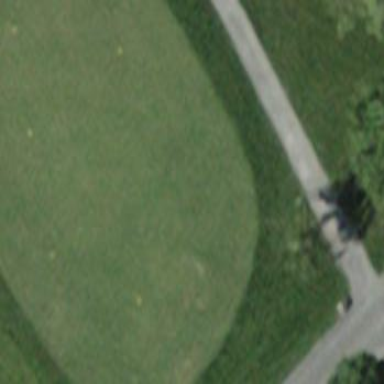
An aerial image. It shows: Picturesque green golfing area with grass land use.